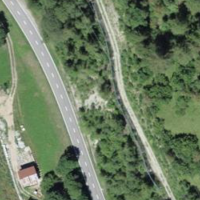
EUNIS habitat code: 41
Species observed at this site:
Matricaria discoidea